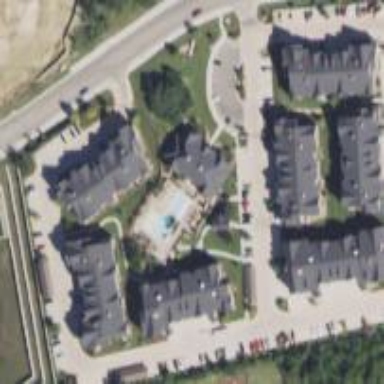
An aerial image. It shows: Residential area with apartments.